Question: >
<URL>
For example:

Those letters kind of get in the way of me seeing what the design looks like as a whole, can I disable them?
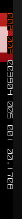
Answer: Have a look in your App.xaml.cs file. You can enable/disable these features by uncommenting or commenting a few lines in there.